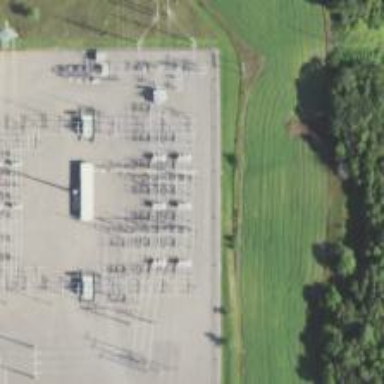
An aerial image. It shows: Switch used for power control.